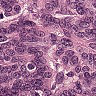
Metastatic tissue present: yes